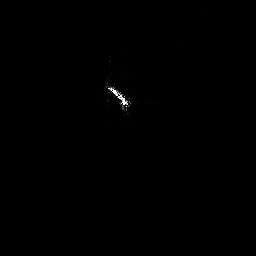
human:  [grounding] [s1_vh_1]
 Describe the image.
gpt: In the satellite image, there is  <ref>1 medium ship </ref> <box>[[39, 31, 51, 43, 0]]</box> located at center.